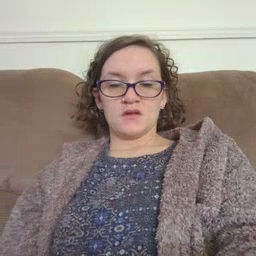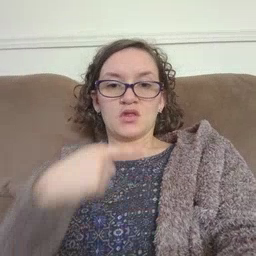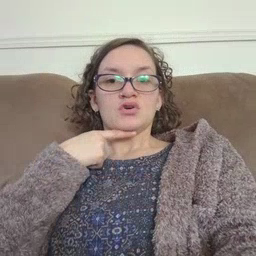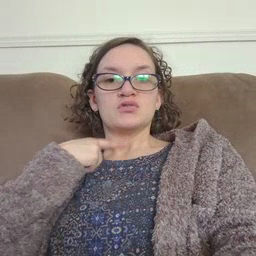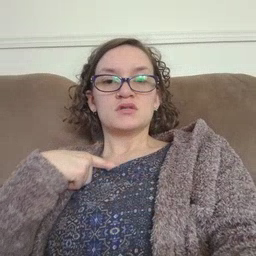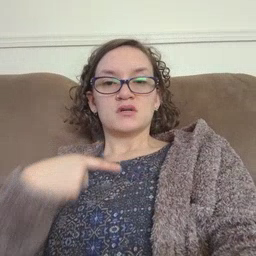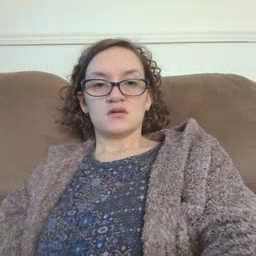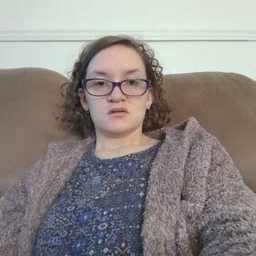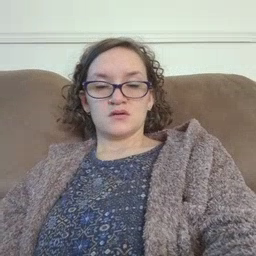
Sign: thirsty